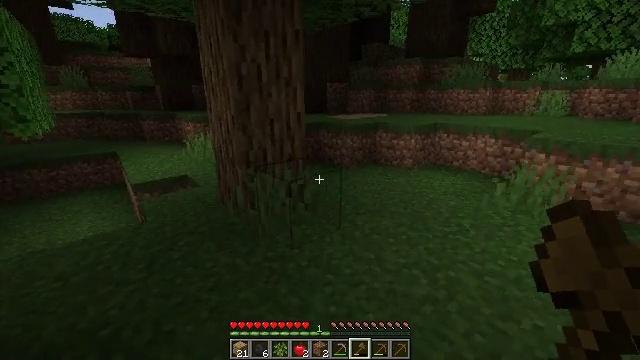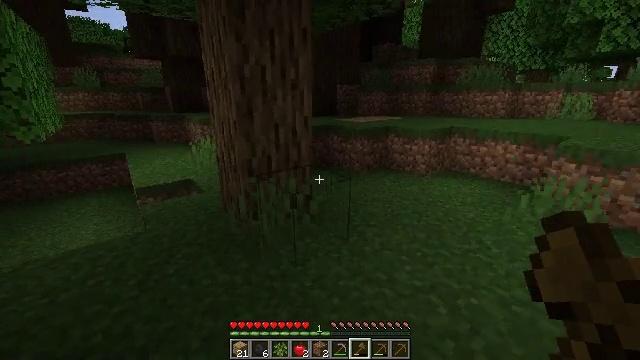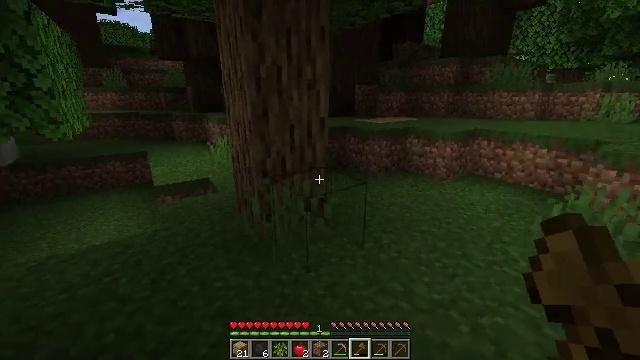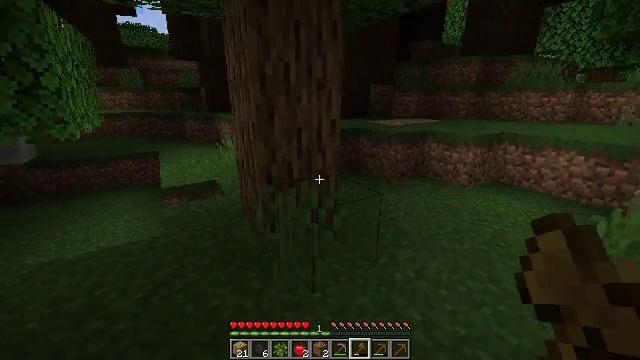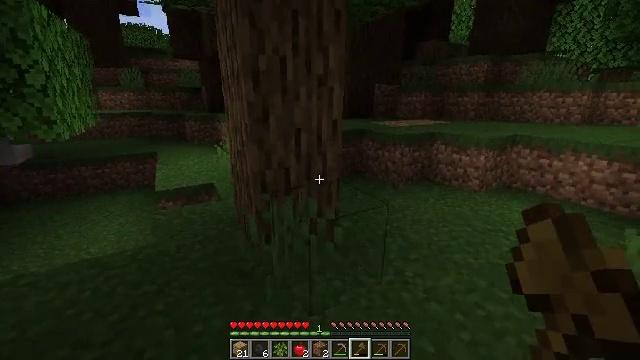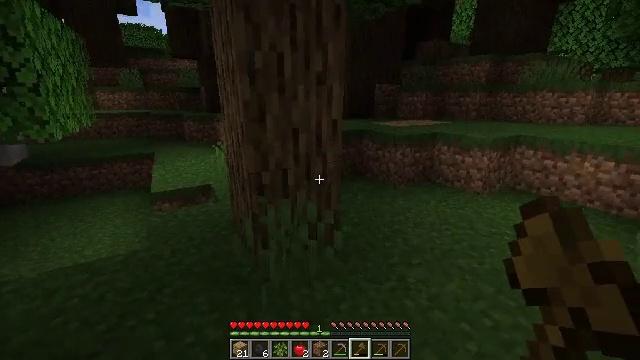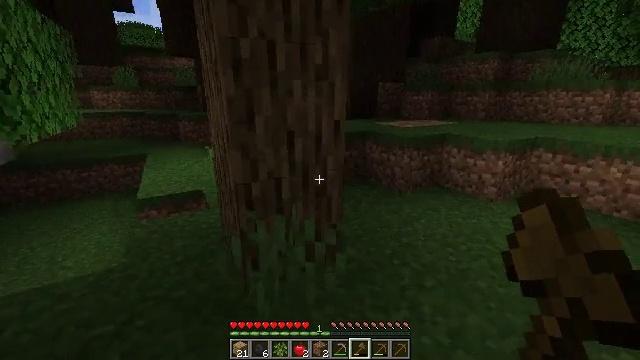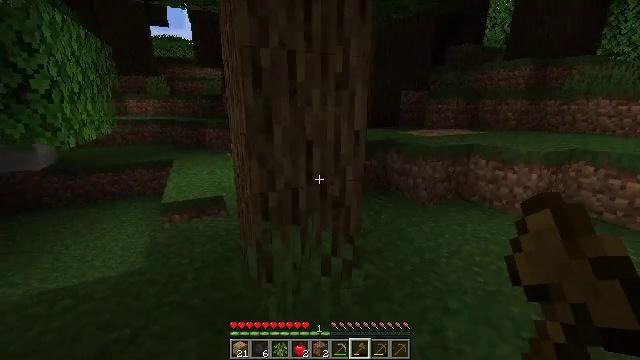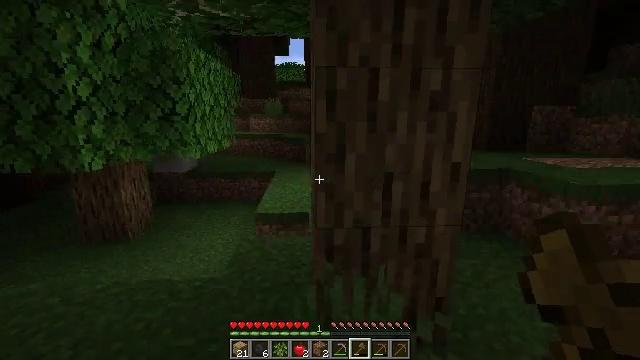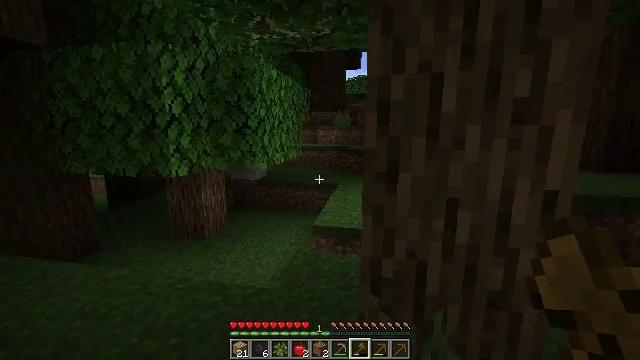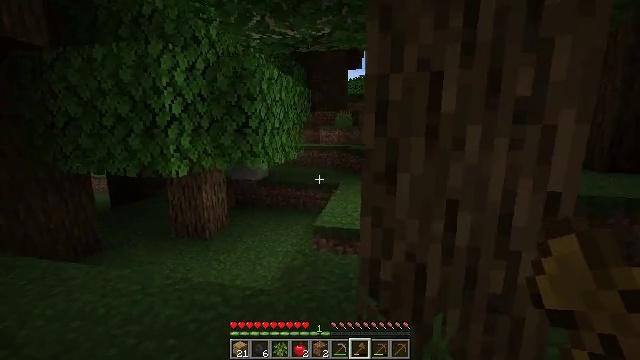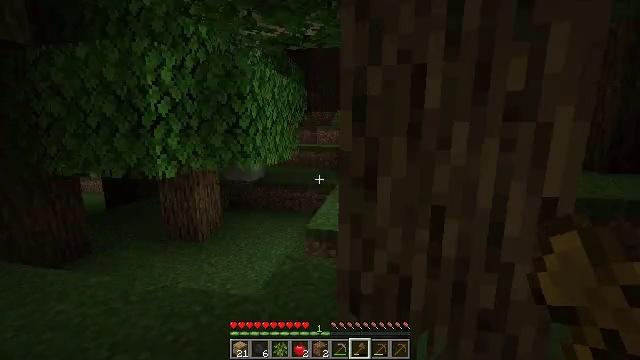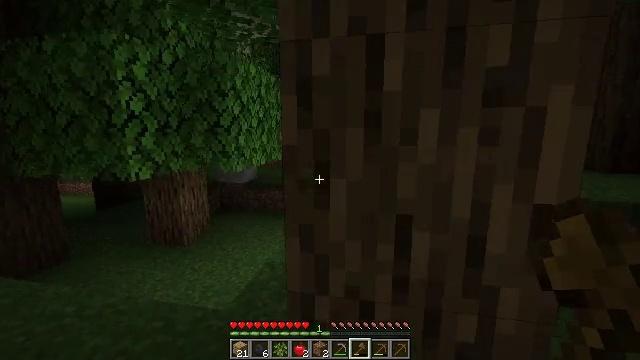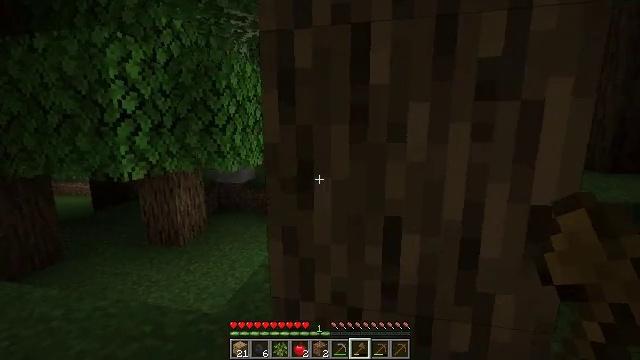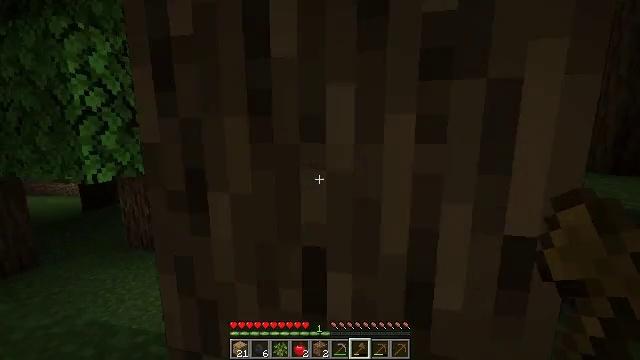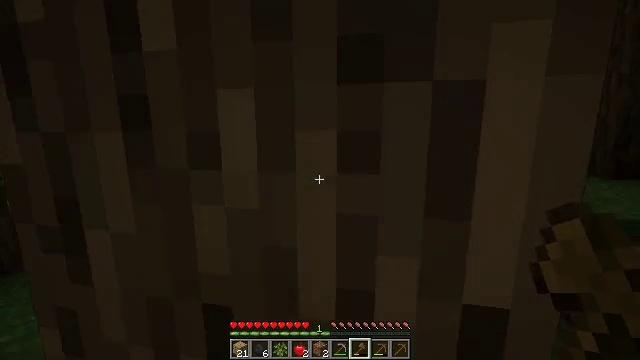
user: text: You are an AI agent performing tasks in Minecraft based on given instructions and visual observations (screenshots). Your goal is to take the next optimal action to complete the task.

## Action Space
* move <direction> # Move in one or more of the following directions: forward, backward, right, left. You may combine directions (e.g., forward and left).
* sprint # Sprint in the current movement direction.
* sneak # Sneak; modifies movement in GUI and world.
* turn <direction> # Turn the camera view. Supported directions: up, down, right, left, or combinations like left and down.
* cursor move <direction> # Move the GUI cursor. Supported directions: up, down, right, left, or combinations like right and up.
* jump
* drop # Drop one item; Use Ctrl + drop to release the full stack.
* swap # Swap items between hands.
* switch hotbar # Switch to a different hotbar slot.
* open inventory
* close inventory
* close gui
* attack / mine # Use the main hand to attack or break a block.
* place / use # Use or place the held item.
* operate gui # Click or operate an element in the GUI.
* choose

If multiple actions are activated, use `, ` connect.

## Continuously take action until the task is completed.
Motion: motion action
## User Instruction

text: Collect red mushroom blocks for building.
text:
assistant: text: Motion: move forward, turn left
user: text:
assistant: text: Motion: move forward, turn left
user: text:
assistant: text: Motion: move forward, turn left
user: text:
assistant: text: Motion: move forward
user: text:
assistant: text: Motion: move forward
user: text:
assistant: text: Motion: move forward
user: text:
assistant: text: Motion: move forward and move right, turn left and up
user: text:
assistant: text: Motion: move forward and move right, turn left and up
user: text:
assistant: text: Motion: move forward and move right, turn left and up
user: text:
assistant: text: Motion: move forward and move right
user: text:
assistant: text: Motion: move forward and move right
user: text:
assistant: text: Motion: move forward and move right
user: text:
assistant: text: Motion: move forward and move right
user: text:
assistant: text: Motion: move forward and move right
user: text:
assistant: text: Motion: move forward and move right
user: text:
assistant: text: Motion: move forward and move right
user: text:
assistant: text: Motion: move forward and move right
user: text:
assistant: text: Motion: move forward and move right
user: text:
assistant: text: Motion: move forward and move right
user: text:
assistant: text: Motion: move forward and move right
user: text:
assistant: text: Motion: move forward and move right
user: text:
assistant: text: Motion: move forward and move right
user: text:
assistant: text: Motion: move forward and move right
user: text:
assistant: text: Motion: move forward and move right
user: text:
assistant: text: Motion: move forward and move right, turn left
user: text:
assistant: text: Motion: move forward and move right, turn left
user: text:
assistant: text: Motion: move forward and move right, turn left
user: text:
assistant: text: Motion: move forward, turn left
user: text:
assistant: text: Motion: move forward
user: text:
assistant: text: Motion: move forward